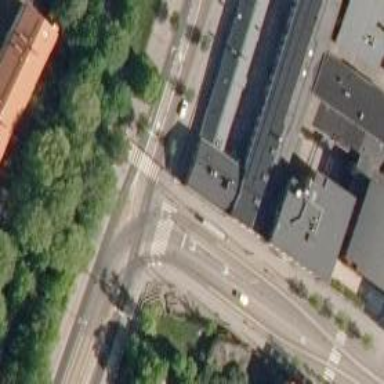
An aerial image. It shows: Tram railway with contact line for electrification. Physical markings segregate the tram tracks.